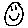
Label: smiley face